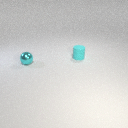
small cyan rubber cylinder behind small cyan metal sphere